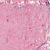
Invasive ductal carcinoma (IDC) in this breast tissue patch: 0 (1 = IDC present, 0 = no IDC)